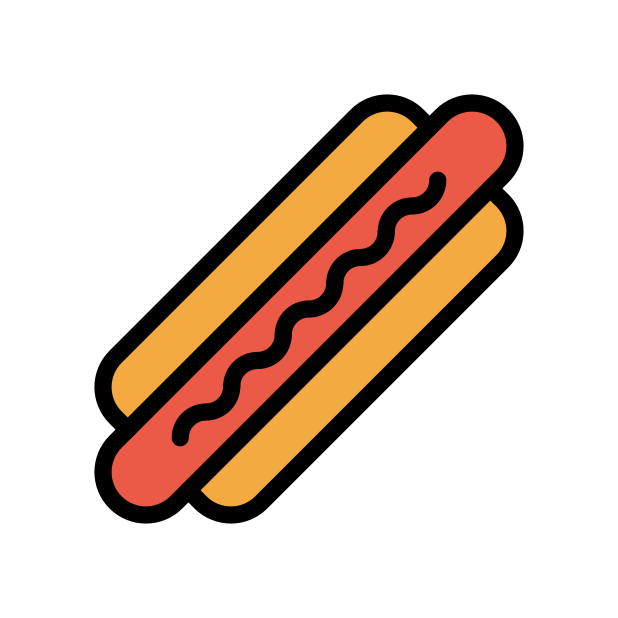
hot dog